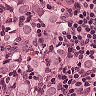
Metastatic tissue present: yes